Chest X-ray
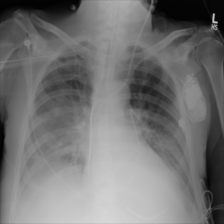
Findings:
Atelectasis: negative
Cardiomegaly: negative
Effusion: negative
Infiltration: negative
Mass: negative
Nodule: negative
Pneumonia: negative
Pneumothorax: negative
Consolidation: negative
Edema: negative
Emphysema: negative
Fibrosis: negative
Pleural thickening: negative
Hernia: negative